Question: When the user clicks on the cells, when it has a focus on it, if i want to open an another file, I'm getting an error message 'Argument Out Of Range Exception Error'
I have added 'try catch & data Error event handler', still i'm getting this error. How can i fix this??
'''
private void datagridview_CellValidating(object sender, CellValidatingEventArgs e)
{
try
{
if (e.ColumnIndex == 2 || e.ColumnIndex == 3)
{
datagridview.Rows[e.RowIndex].ErrorText = "";
int newInteger;
if (datagridview.Rows[e.RowIndex].IsModified)
return;
if (!int.TryParse(e.Value.ToString(),
out newInteger) || newInteger < -50000 || newInteger > 50000)
{
e.Cancel = true;
string errorMesssage = d_LanguageDropDownList.SelectedItem.ToString() == "French" ? "Entrez des valeurs decimales entre -50000 et 50000"
: "Enter decimal values between -50000 to 50000";
datagridview.Rows[e.RowIndex].ErrorText = errorMesssage;
}
}
}
catch (Exception exception)
{
}
}
private void datagridview_DataError(object sender, GridViewDataErrorEventArgs e)
{
}
'''

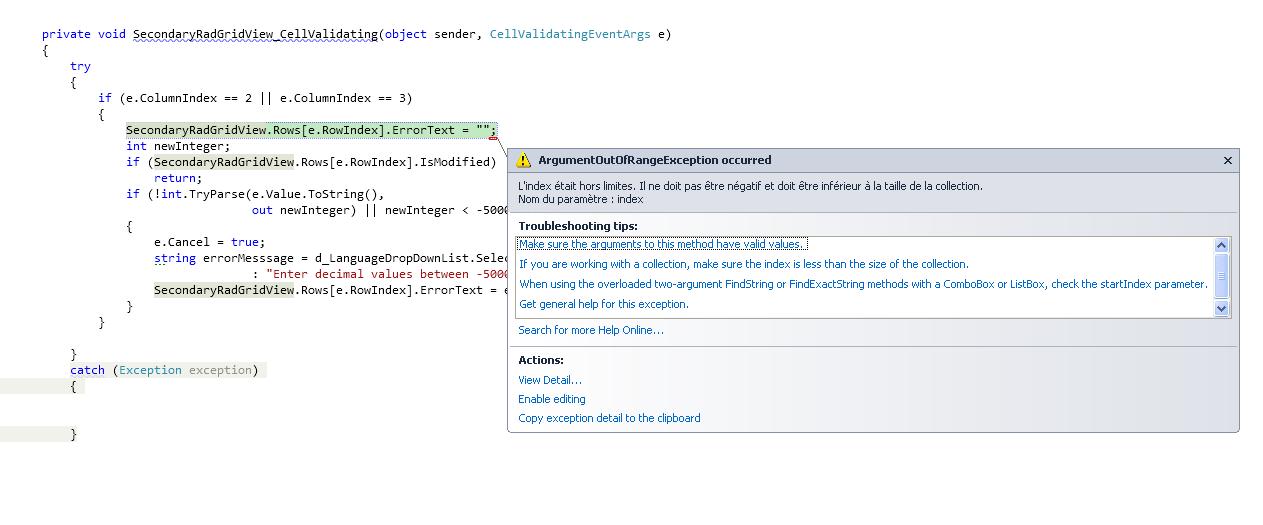
Answer: It is possible for the event to be called when no row is in the grid, or on the "New Row", which doesn't yet have an index. So you need to check whether 'RowIndex' is '>= 0' before indexing anything.
If you set a breakpoint you will see that before the error occurs, 'RowIndex' is '-1'.